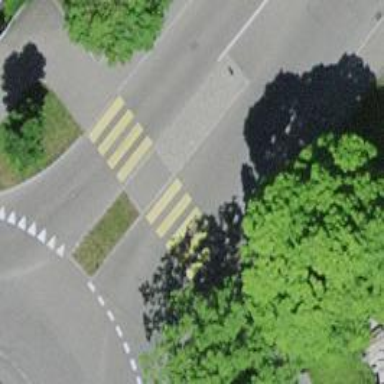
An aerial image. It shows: Uncontrolled crossing with pedestrian island.